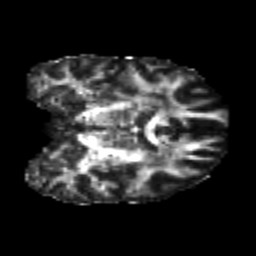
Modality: FA
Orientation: coronal
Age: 22
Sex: male
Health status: healthy
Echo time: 0.074 s